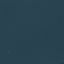
Land use / land cover: SeaLake